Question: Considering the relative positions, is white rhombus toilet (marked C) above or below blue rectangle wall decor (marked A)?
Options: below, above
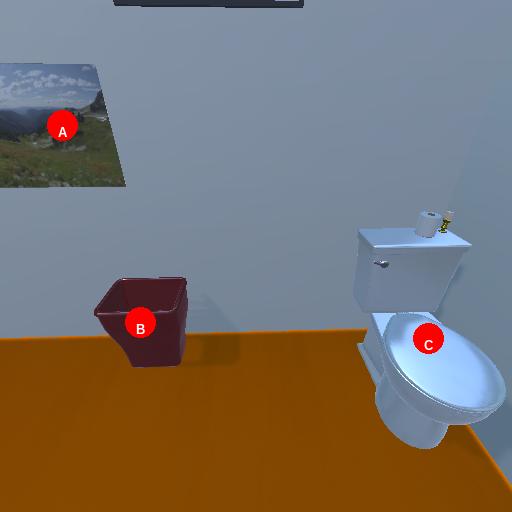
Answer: below